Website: home-depot
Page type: account-selection
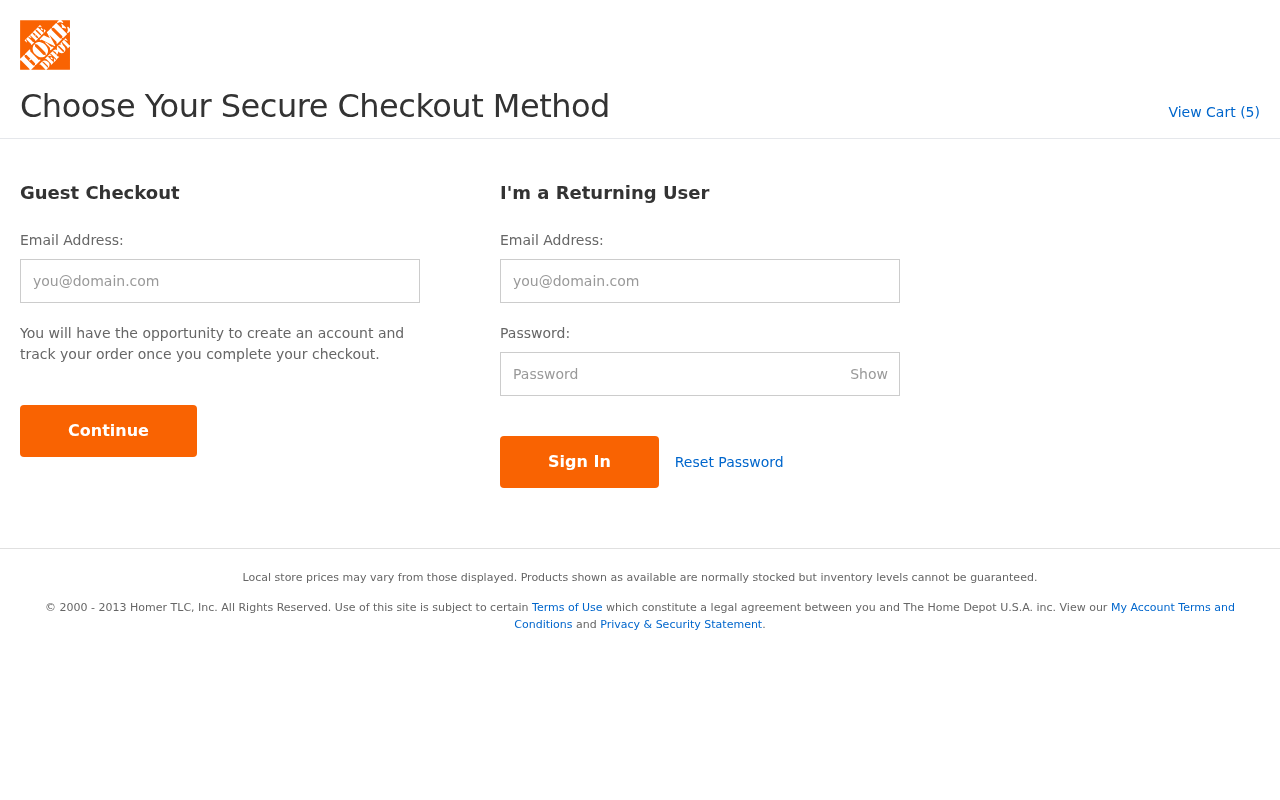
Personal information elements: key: PII_LOGIN_USERNAME
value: monica.fuentes
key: PII_LOGIN_USERNAME2
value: monica.fuentes
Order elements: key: ORDER_NUM_ITEMS
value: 5